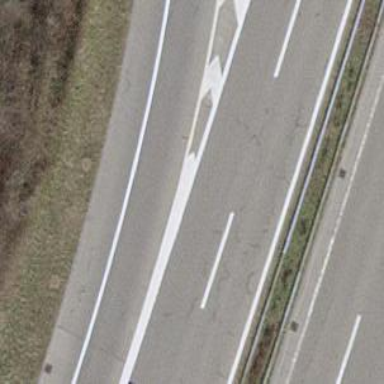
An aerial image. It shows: Road with "give way" sign.